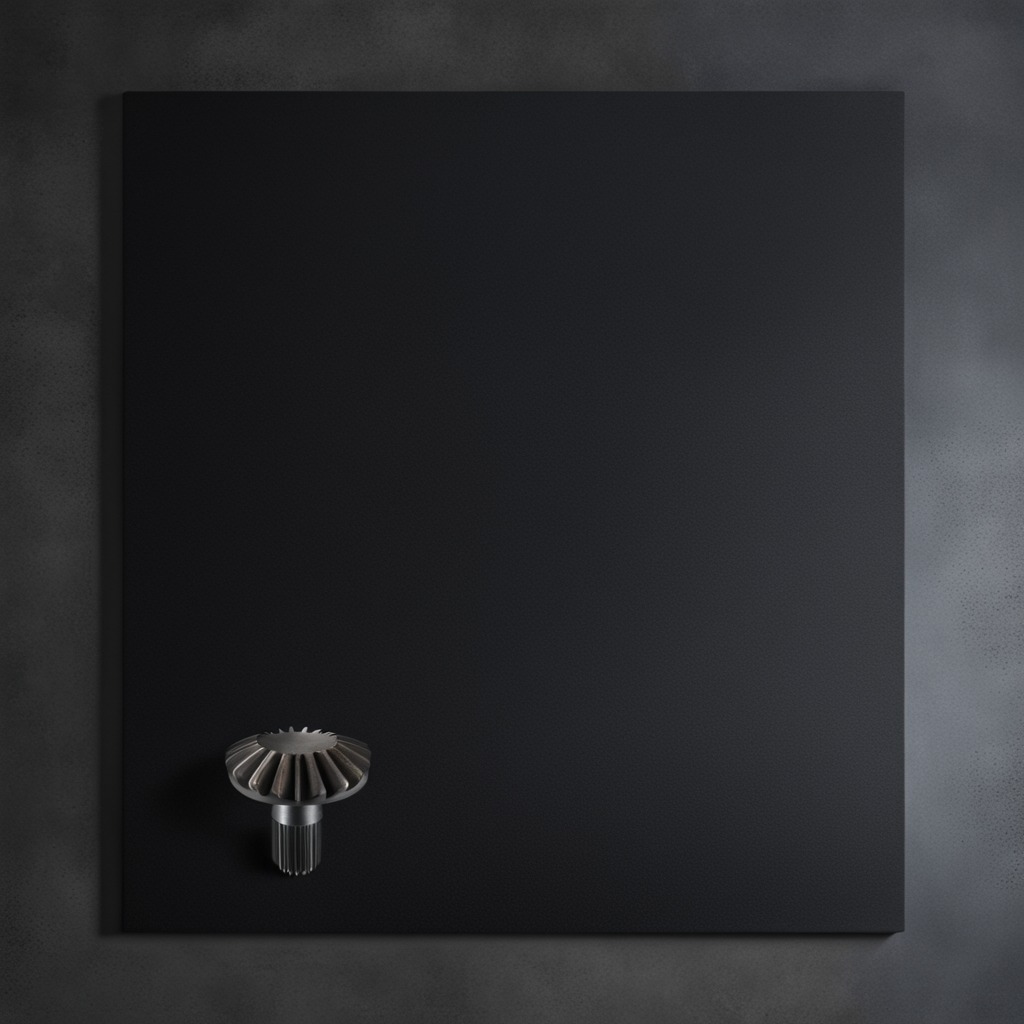
A steel gear with teeth is lying on a clean granite tabletop covered with a black rubber mat inside a workshop at night.